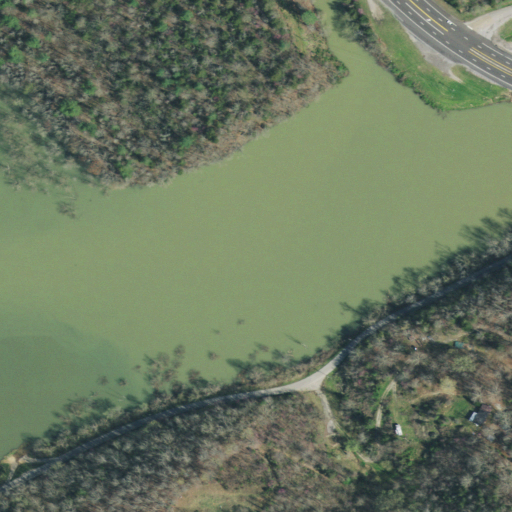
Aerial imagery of valley in Tennessee named Indian Creek Valley containing open water, deciduous forest, mixed forest, open development, grassland, medium intensity development, low intensity development, pasture, and high intensity development